Question: I am building a small profile box containing some detail of person along with profile pic with link to profile page.
I am opening a modal window when user clicks on the profile box. The modal window is creating problem. Whenever I am trying to click on profile pic which is inside a profile box, it's opening modal window instead of going to profile page. This is happening because I think the logic to open modal window is bind with whole profile box.
Please see below image representing problem.

The code is present here: <URL>
The expected behaviour should be like whenever user clicks on profile pic(which is link) in profile box, it should not open a modal window instead of it, it should go to that link(in our case profile pic).
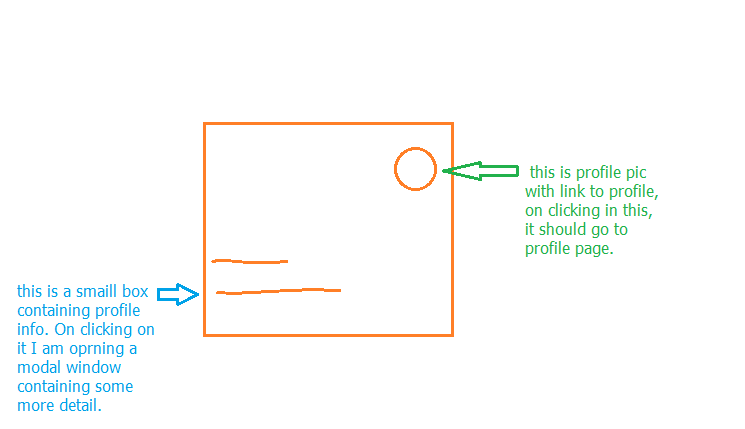
Answer: Use <URL> in profile pic event handler